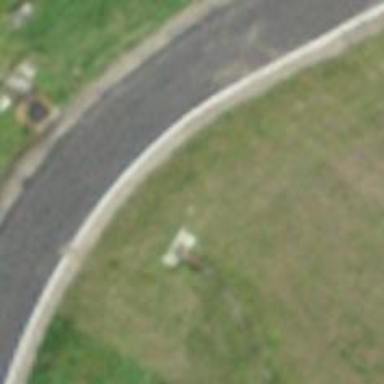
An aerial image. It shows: Culvert tunnel.